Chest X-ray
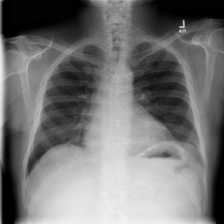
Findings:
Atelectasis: negative
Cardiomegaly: negative
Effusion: negative
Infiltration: negative
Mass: negative
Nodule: negative
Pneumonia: negative
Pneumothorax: negative
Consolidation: negative
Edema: negative
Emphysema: negative
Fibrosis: negative
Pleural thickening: negative
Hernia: negative